Field crop: maize
Growth stage: 2
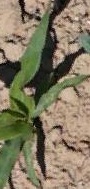
Species: maize